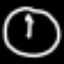
Label: clock